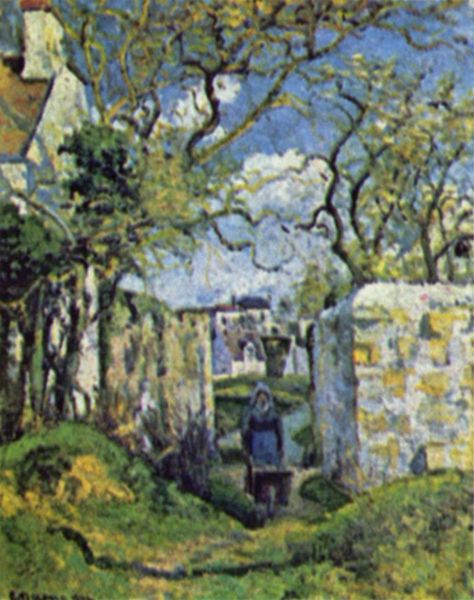
Titel: Bäuerin mit Schubkarren
Künstler: Camille Pissarro
Standort: Stockholm
Institution: Nationalmuseum
Schlagwörter: baum, blau, blätter, gemälde, himmel, mann, schatten, weiß, wolken, bäume, cezanne, gelb, grün, impressionismus, landschaft, stadt, äste, frankreich, frau, hell, kleid, licht, mitte, blüten, dach, gebäude, gras, haus, park, rasen, tuch, weg, wiese, wolke, haube, mensch, stein, steine, ast, häuser, natur, kirche, pfad, land, gold, realismus, wald, arbeit, kamin, karren, garten, schürze, magd, sommer, pointilismus, bäuerin, dorf, mauer, ziegel, steinmauer, van gogh, handkarren, karre, rad, schubkarre, schubkarren, wagen, kopftuch, gründ, frühling, hauswand, nonne, sonnig, gemäuer, verschwommen, mauern, imprssionismus, kapelle, siedlung, landwirtschaft, maria, schieben, gartenmauer, kaputze, pisarro, first, baumblüte, fraz, web, frau mit karre, frau schubkarre, wessoburnn